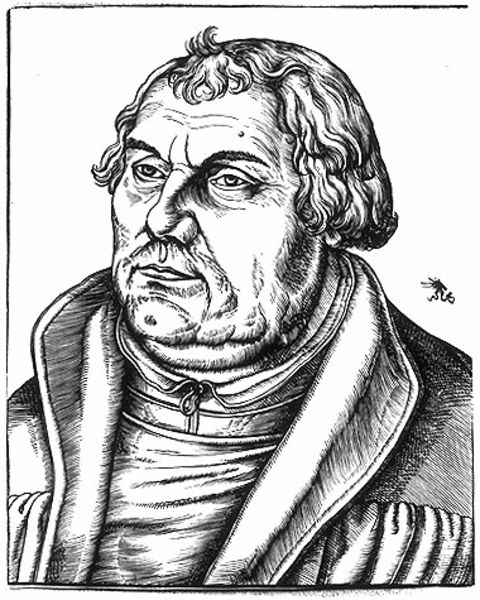
Titel: Bildnis des Martin Luther
Künstler: Lucas d.J. Cranach
Institution: (Seriendruck)
Schlagwörter: mann, schatten, umhang, weiß, frisur, grau, haar, mund, nase, schwarz, stirn, zeichnung, blick, schleife, anzug, bart, hemd, jacke, augen, falten, gesicht, kragen, mensch, rahmen, bildnis, portrait, porträt, signatur, auge, gewand, haare, mantel, kaufmann, person, brustbild, kinn, locke, schultern, holzschnitt, wangen, grafik, ausdruck, dick, ernst, faltenwurf, fliege, religion, druck, schnitt, schwarz weiss, radierung, stich, hässlich, gravur, talar, halbprofil, doppelkinn, dreiviertelporträt, mittelalter, kinngrube, mönch, luther, dürer, kupferstich, hemnd, warze, rotterdam, martin, reformation, pickel, martin luther, inkunabel, knollnase, wiegendruck, reformator, theologe, cranach, knollennase, rasmus von rotterdam, dreiviertelportrát, rasmus, nn, ck, kranach, wiegedruck